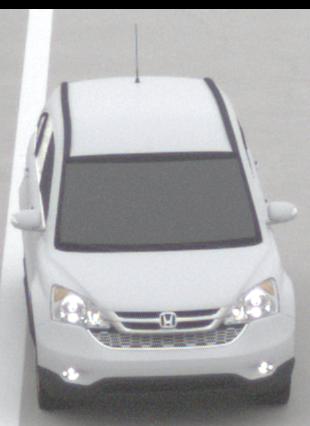
Make: Honda
Model: CR-V
Detailed model: CR-V (III) (04/10 - 10/12)
Model produced from: 2010
Model produced until: 2012
Doors: 5
Color: white
Road condition: dry road
Daytime: midday
Contrast: low contrast